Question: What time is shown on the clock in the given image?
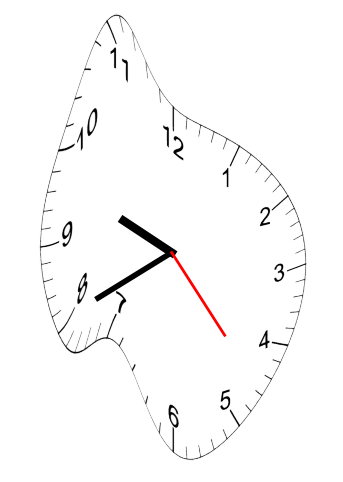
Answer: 09:40:23